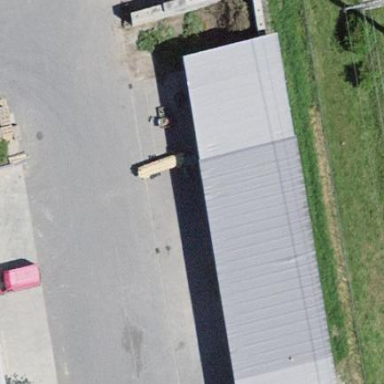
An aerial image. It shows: View of roof of building.